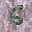
Label: 6